Aerial crown-view tile of a tropical tree (Barro Colorado Island, Panama), acquired 20240611:
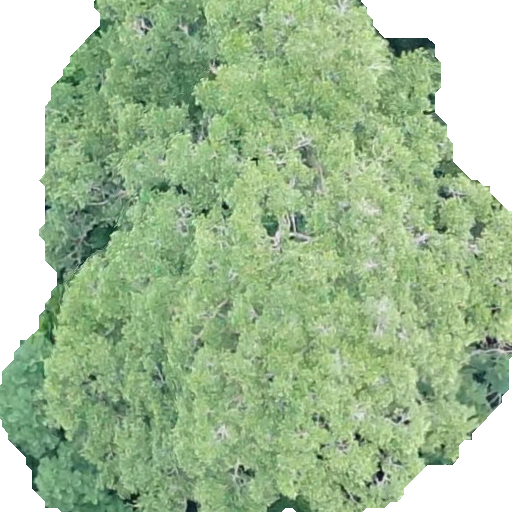
Species: Calophyllum longifolium
GBIF accepted scientific name: Calophyllum longifolium
Crown area: 378.051 m²